Interaction volume radius: 5 \u00c5
Interaction volume height: 10 \u00c5
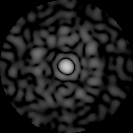
Disorder parameter: 0.859